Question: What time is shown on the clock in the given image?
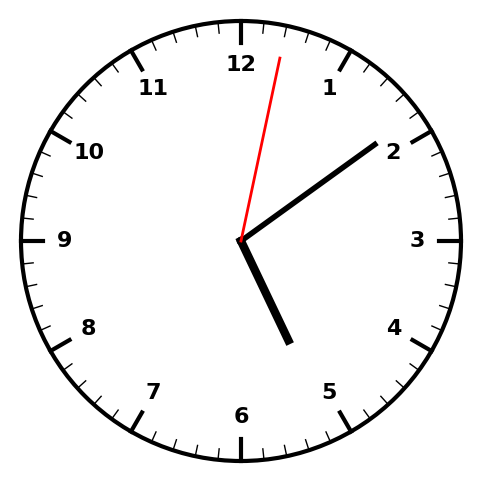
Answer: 05:09:02